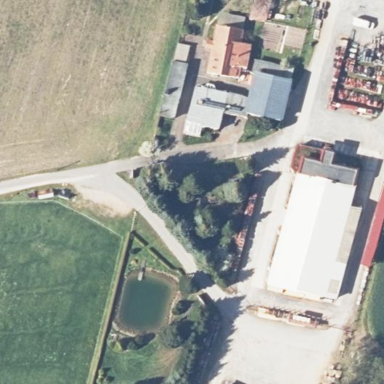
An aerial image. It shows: Farmyard area.